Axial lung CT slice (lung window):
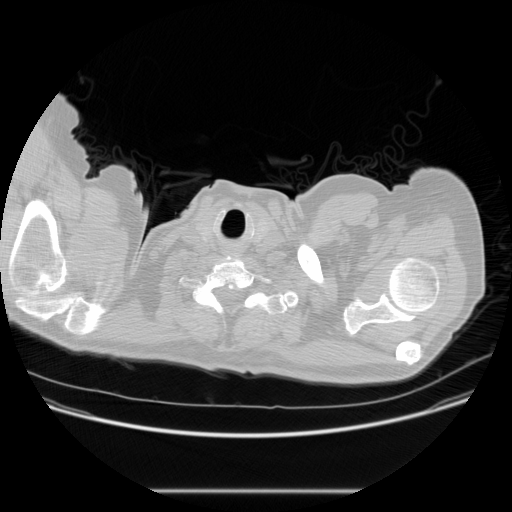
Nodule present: no